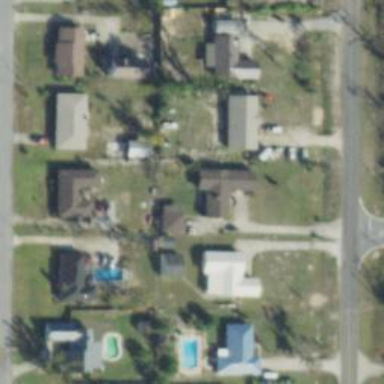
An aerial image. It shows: Single-family residential area.